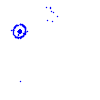
Particle: electron